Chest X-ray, AP view. Patient: 45 years old, sex F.
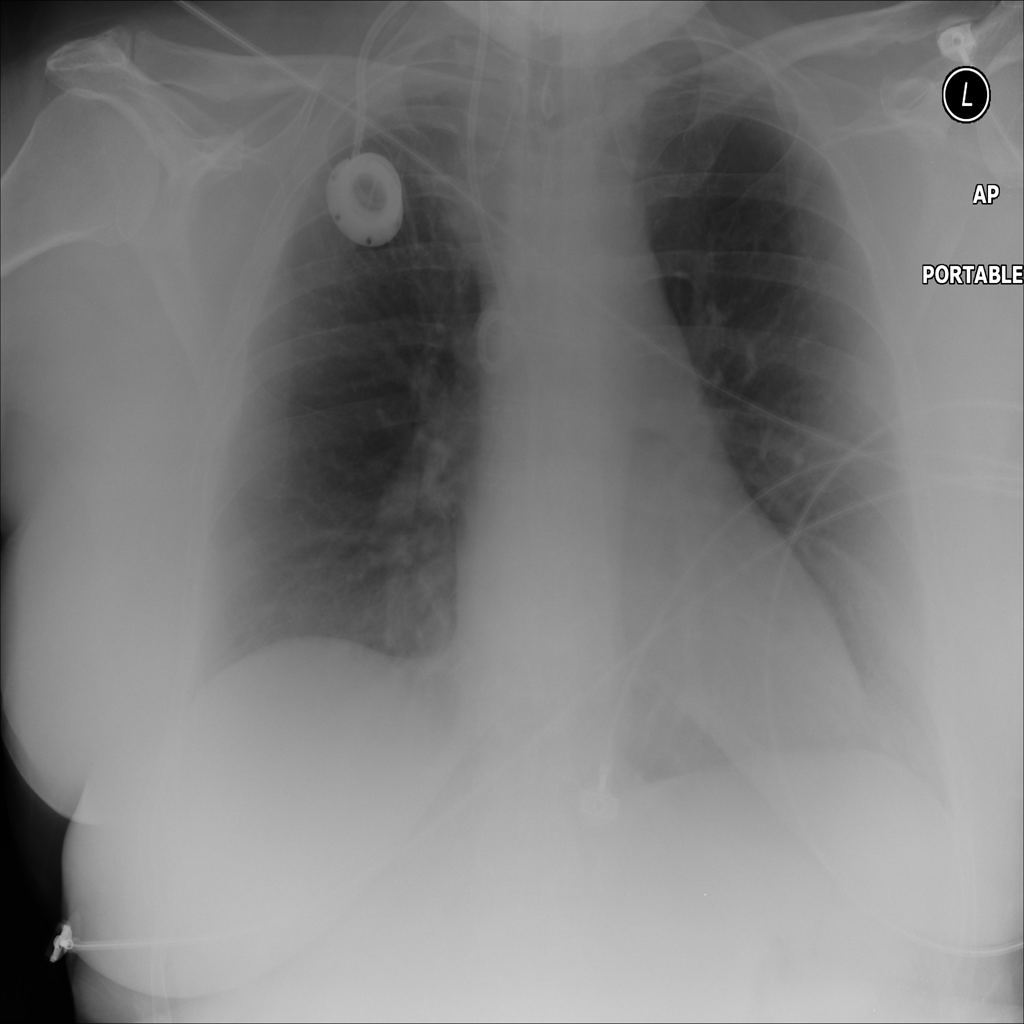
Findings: No Finding